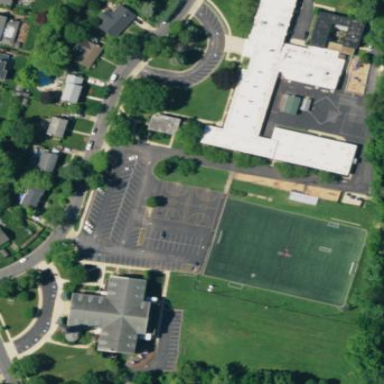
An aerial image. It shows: School.